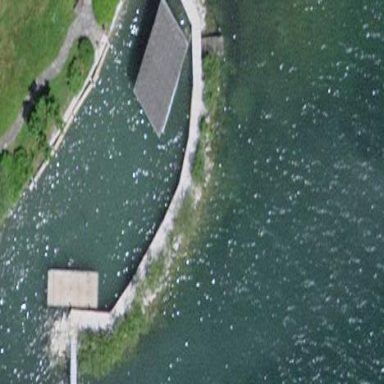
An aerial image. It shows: Man-made pier.